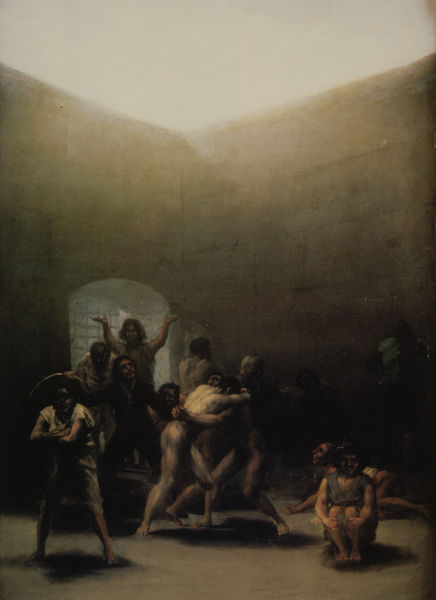
Titel: Courtyard with Lunatics
Künstler: Francisco José Goya Lucientes
Standort: Dallas
Institution: Meadows Museum
Schlagwörter: akt, dunkel, gemälde, gruppe, himmel, kampf, kämpfer, mann, nackt, schatten, weiß, akte, frauen, grün, menschen, ocker, sitzen, braun, fenster, frankreich, frau, grau, hell, hut, licht, männer, nacht, raum, schwarz, szene, tür, zimmer, hochformat, malerei, wand, arm, arme, kleidung, mensch, stehen, trauer, gesten, innenraum, öl, einsamkeit, kalt, gitter, sonne, boden, dunkelheit, realismus, sitzend, decke, kind, klassizismus, kinder, helldunkel, spanien, umarmung, ecke, düster, bogen, naturalismus, sonnenlicht, mauer, hof, figuren, romantik, angst, not, arch, church, conflict, crowd, embrace, fight, hands, hat, historienbild, men, oil, people, white, window, women, black, dark, female, figures, gray, grey, group, hair, interior, painting, room, sit, sitting, wall, woman, yellow, muskeln, finster, goya, print, brown, floor, kammer, lichteinfall, nackte, weste, ring, freude, tor, wände, spiel, eingang, eng, schild, innenhof, offen, antike, helligkeit, krank, lumpen, burg, torbogen, kälte, streit, strafe, schrecken, zirkus, schlaglicht, kämpfen, segmentbogen, gemäuer, verschränkt, öffnung, hand, erleuchtet, gefängnis, kerker, dunke, leib, sad, mauern, elend, leid, manierismus, fighting, man, mass, naked, nude, nudity, sky, stone, struggle, sun, predigt, erscheinung, death, feet, male, stand, himel, light, look, armut, klassik, color, shadow, battle, french, lichtführung, romanticism, faces, door, scene, sunlight, person, ringen, ringkampf, arms, clothes, toga, vest, delacroix, sturm und drang, antique, renaissance, courtyard, prayer, walls, bricks, ceiling, gate, prison, anstalt, art, ground, gladiator, gladiatoren, maueer, back, gazing, pants, watching, ominous, legs, bare, god, goddess, grausam, crouch, shading, shade, shadows, canvas, colour, escape, composition, contrast, darkness, humans, act, fog, rangelei, row, frust, darbietung, tan, bible, doorway, kneeling, open, hold, standing, pray, crouching, hogarth, athleten, himmelslicht, knien, body, violence, anger, angry, spectators, wrestle, muscle, irre, pein, ringer, géricault, beten, cage, krieg, iron, fighters, irrenhaus, leg, fear, hurt, muscles, pain, chaos, gefangenschaft, ass, slave, despair, suffering, verrückte, kein dach, sport, blood, jerusalem, prisoner, prisoners, knees, lichstrahl, game, shades, hug, indoor, beengt, chain, grate, grill, air, inside, alone, light and dark, auction, bestrfung, darstellend, gladiators, goy, hiimmel, jail, madmen, rags, raised, ringers, slaves, torture, walgen, wrestlers, wrestling, chiaroscuro, chains, s, bars, licht von oben, praise, corner, raufend, emporgereckt, arena, demon, dungeon, arguing, indoors, gloomy, yard, observers, watchers, cell, haman, hamam, ligth, laying, closed, gay, slavery, buttocks, dim, hugging, tension, unside, highlight, chariscuro, exit, bein, training, misery, pit, yelling, green light, anique, cheering, liegen, manner, mutiny, cheer, vests, huddled, crwaling, crossed arms, hunger, calves, kontrast, brutality, nde, crawling, wrestlinng, convicted, aggression, pouting, floar, areana, albs, spactator, rambrandt, gymnasium, frence, folter, hocken, dungion, choas, canvs